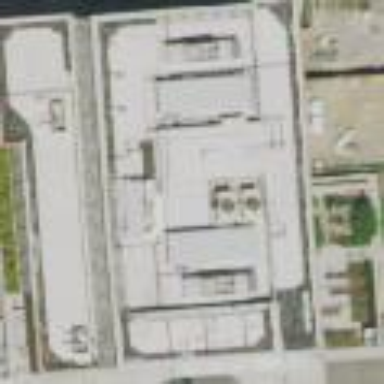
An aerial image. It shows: Hospital building.